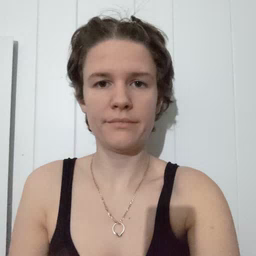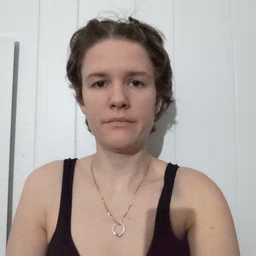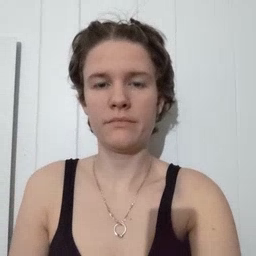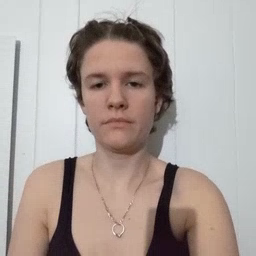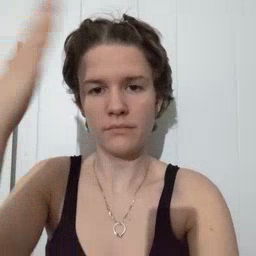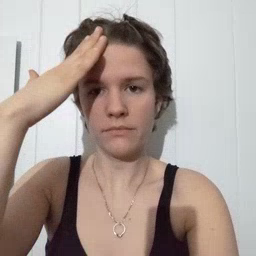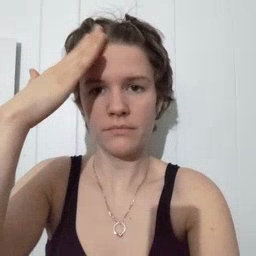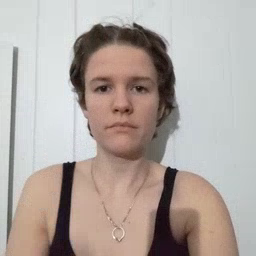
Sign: hat